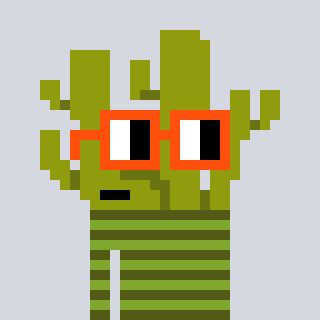
a pixel art character with square orange glasses, a cactus-shaped head and a slimegreen-colored body on a cool background